Question: MVC view have strongly typed List as model. As per page template design, to display data from Model I need to do multiple loops. Situation is I can't put every thing in a single loops because some containing tags (for example div, section and tables) are to be displayed just once.
I m looping in top of page, multiple loops in body and in footer. Model is search result and in itself would be heavy and dynamic, on average it will have approximately 250 records. 250 records and looping it for 10 to 15 times is much resource consumption.
I m sure this is not a new challenge but wondering how it is dealt. Can you please guide me what can be done to make situation better. Currently it is server side model binding.
Edit: Adding a snap short of my template design, please note it is just a part of design there are many other parts as well.

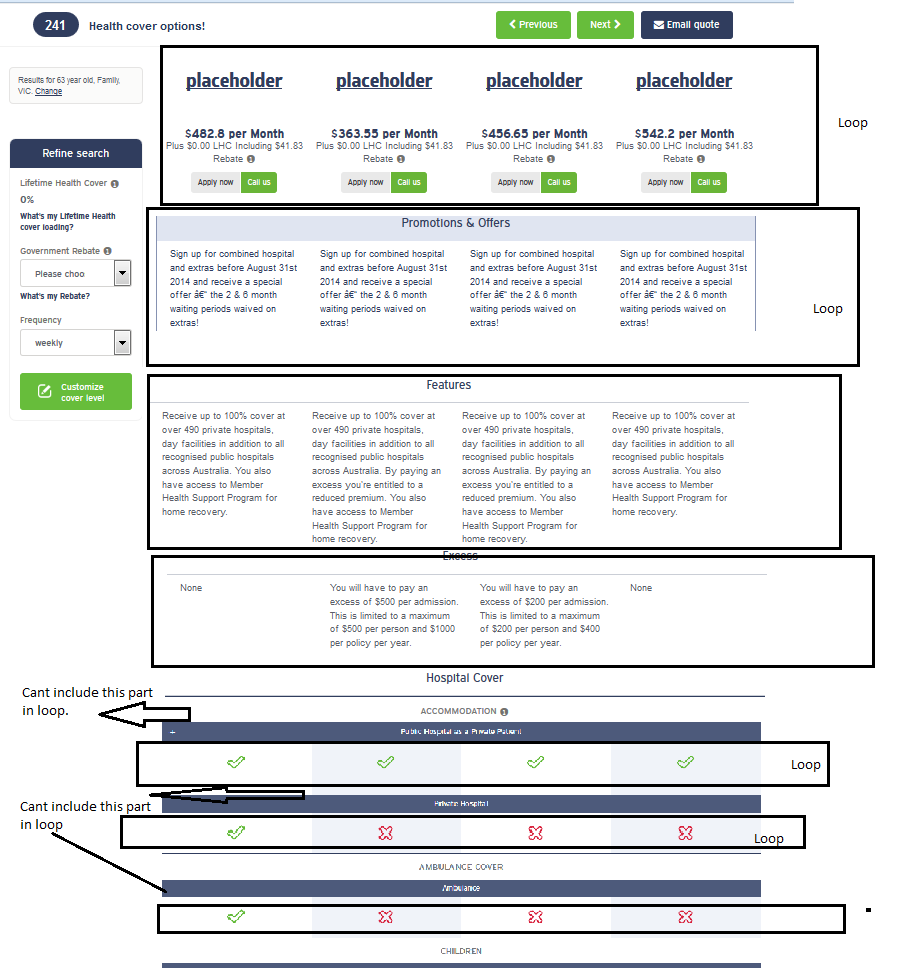
Answer: Due to design I have to do multiple loops I was trying to avoid it. If some one has same issue would be good to use some JS binding library.